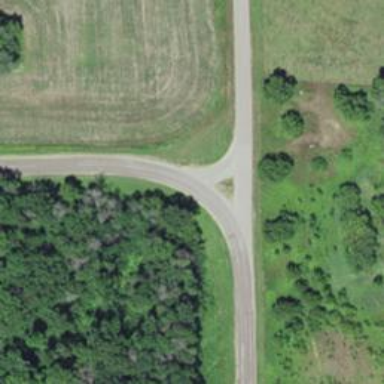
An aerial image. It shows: Secondary link road.